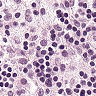
Metastatic tissue present: no